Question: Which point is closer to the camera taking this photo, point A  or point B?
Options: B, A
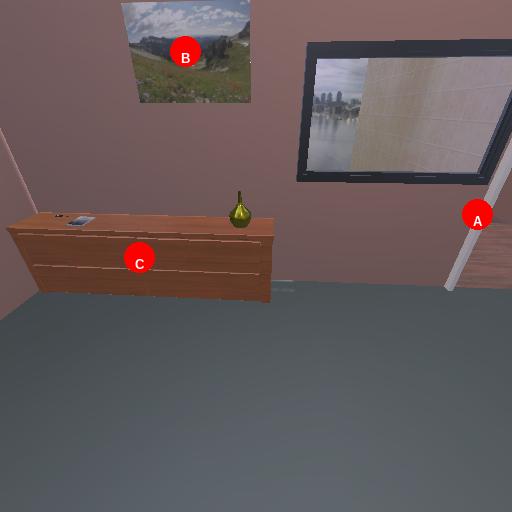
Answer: B